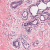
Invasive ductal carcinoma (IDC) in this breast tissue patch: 0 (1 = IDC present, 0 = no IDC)